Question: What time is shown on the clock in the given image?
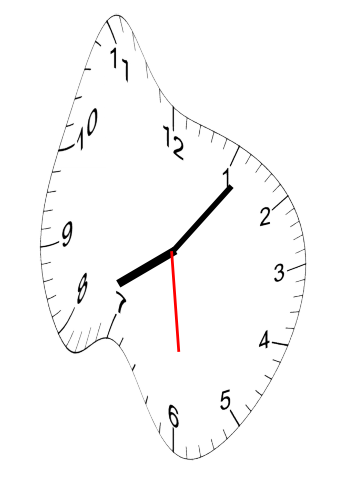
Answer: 08:06:29